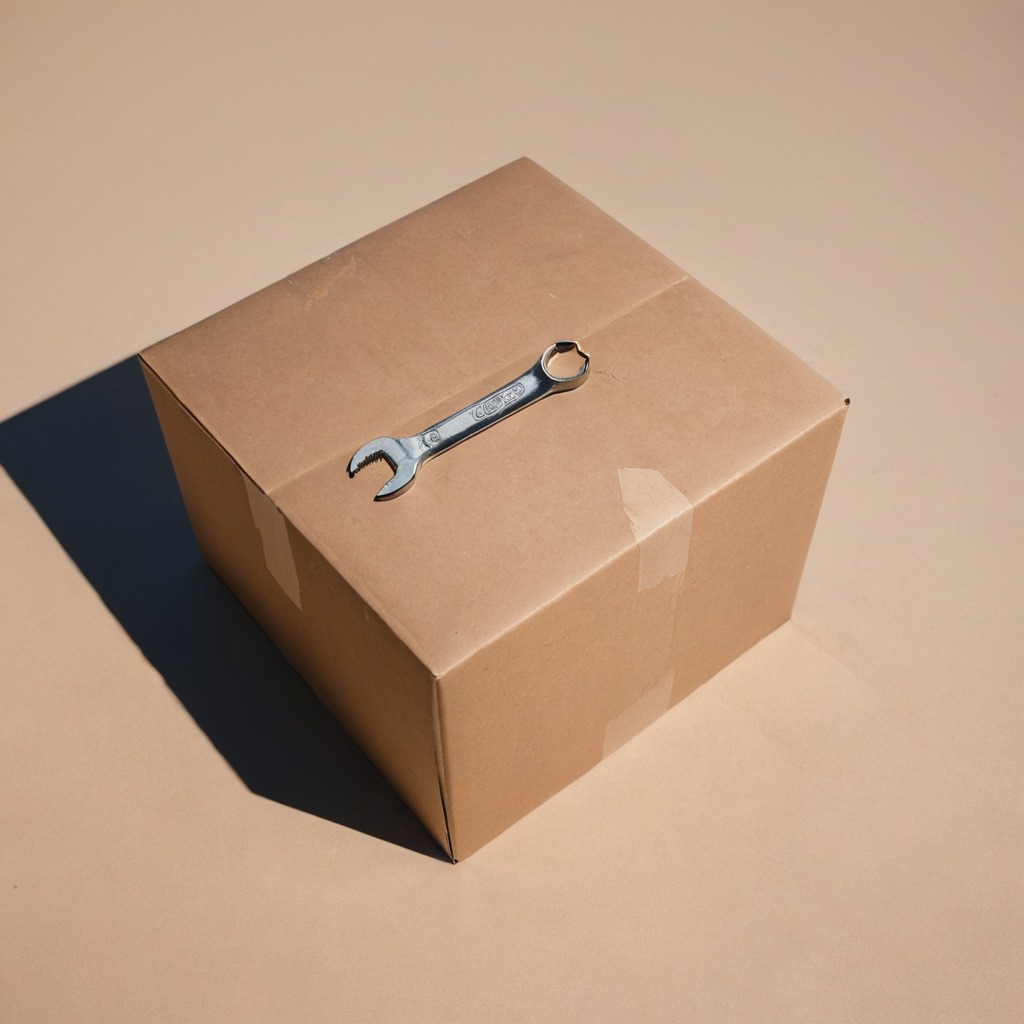
A wrench is lying on the cardboard box surface in the outdoor workshop.